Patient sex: F
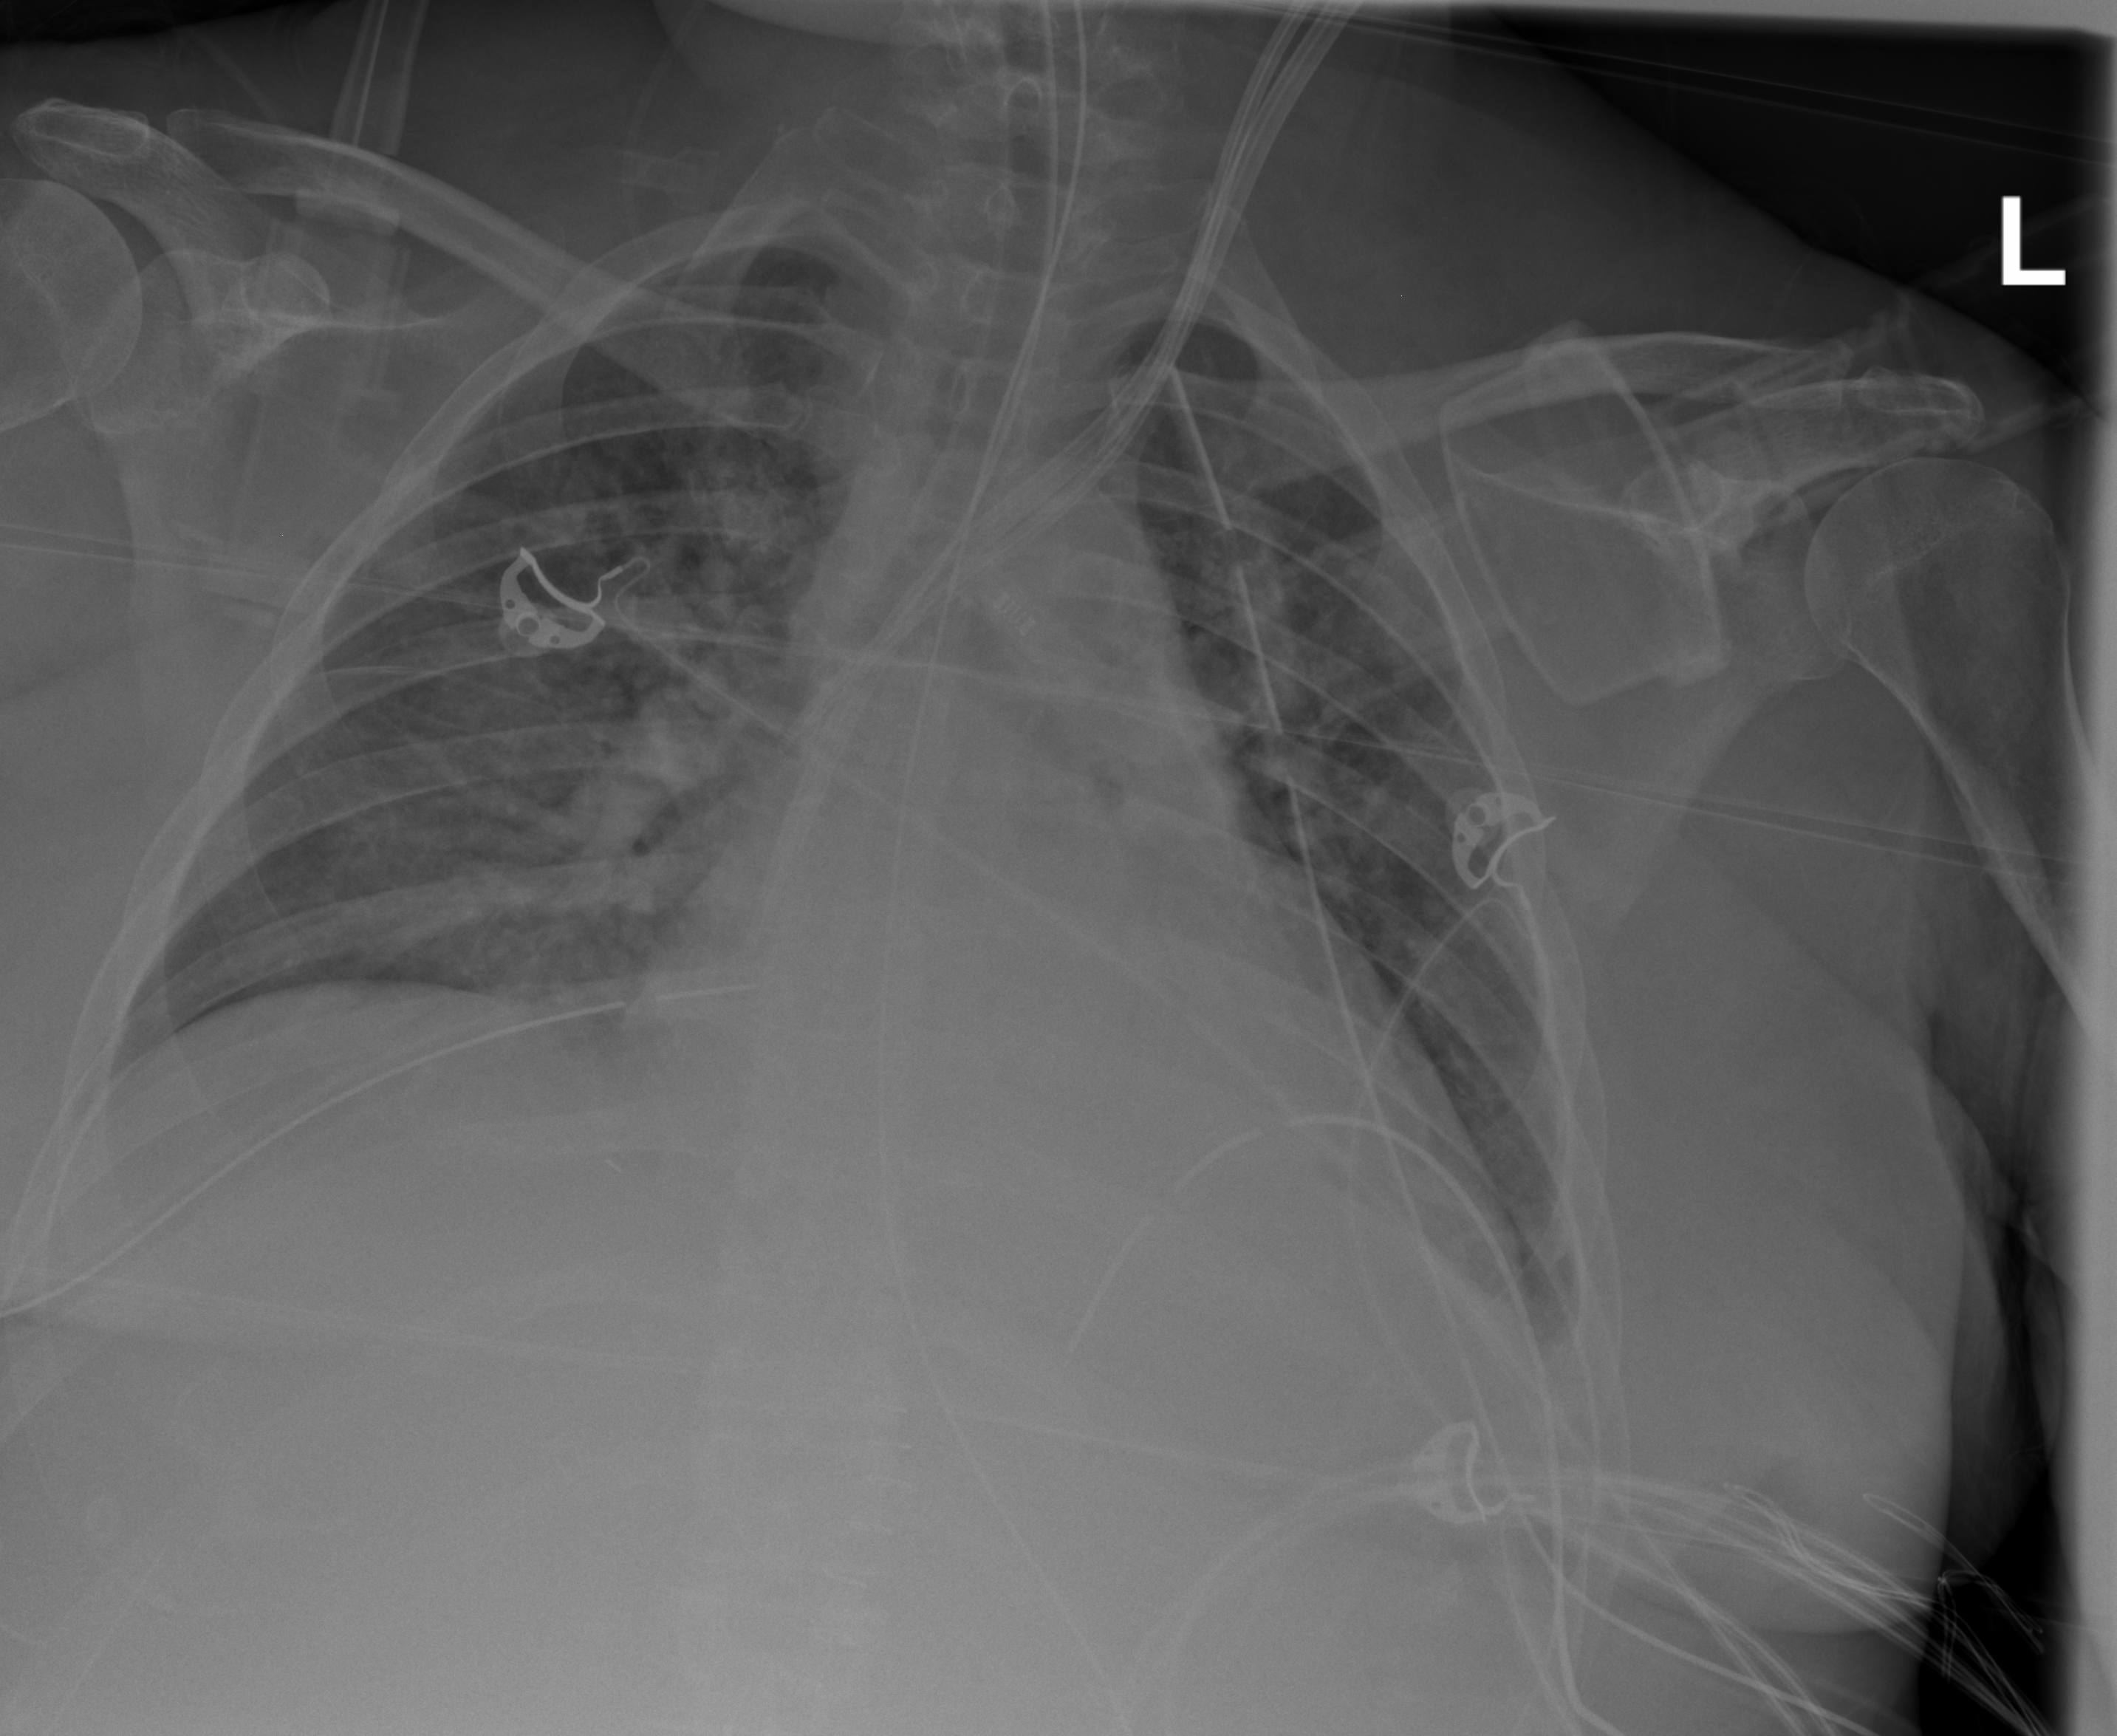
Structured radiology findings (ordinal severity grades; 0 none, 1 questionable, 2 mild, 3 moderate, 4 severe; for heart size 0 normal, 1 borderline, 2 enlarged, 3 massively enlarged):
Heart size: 2
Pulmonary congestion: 2
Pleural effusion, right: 0
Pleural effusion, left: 2
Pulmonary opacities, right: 3
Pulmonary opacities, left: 2
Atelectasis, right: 3
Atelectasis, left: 2